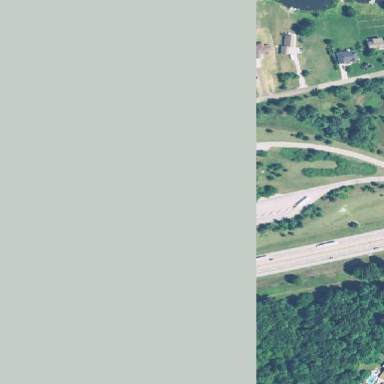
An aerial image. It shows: Rest area on the road.